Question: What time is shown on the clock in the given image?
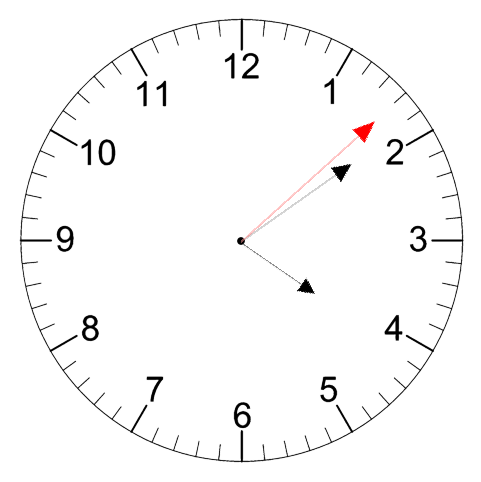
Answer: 04:09:08